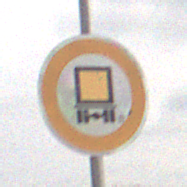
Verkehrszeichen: VerbotKennzeichnungspflichtigeKraftfahrzeugeGefaehrlicheGueter
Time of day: MorningAfternoon
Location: Outdoor (Suburban)
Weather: Overcast
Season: NotSpecified
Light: Natural